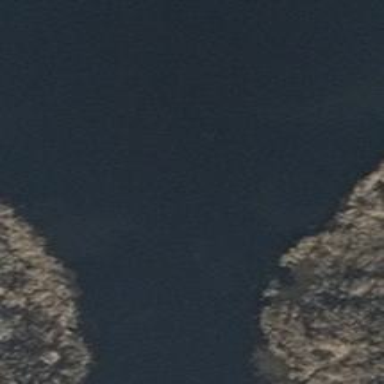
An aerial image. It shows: Pond with natural water.